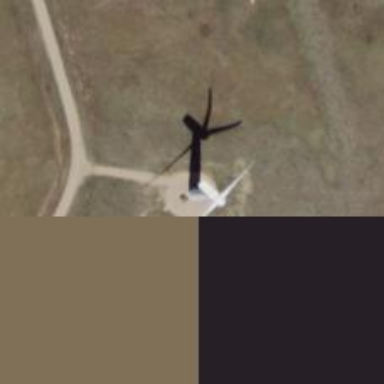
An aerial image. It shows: Wind power generator utilizing wind turbines.